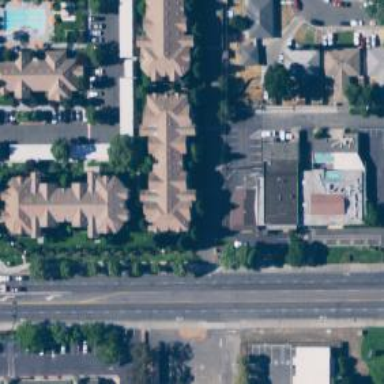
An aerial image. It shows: Alleyway designated as service road.